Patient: sex M, age 37
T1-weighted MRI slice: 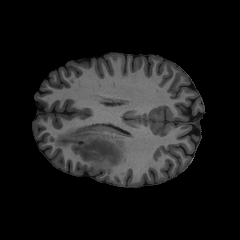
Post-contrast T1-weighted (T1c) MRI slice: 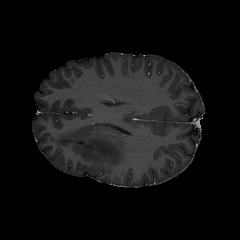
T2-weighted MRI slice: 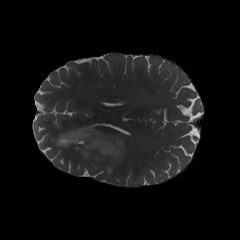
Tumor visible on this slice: yes
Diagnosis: Astrocytoma, IDH-mutant
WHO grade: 4